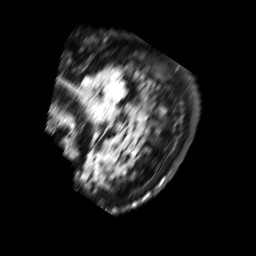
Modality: FLAIR
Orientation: sagittal
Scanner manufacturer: philips
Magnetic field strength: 1.5 T
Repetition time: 6 s
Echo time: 0.1024 s